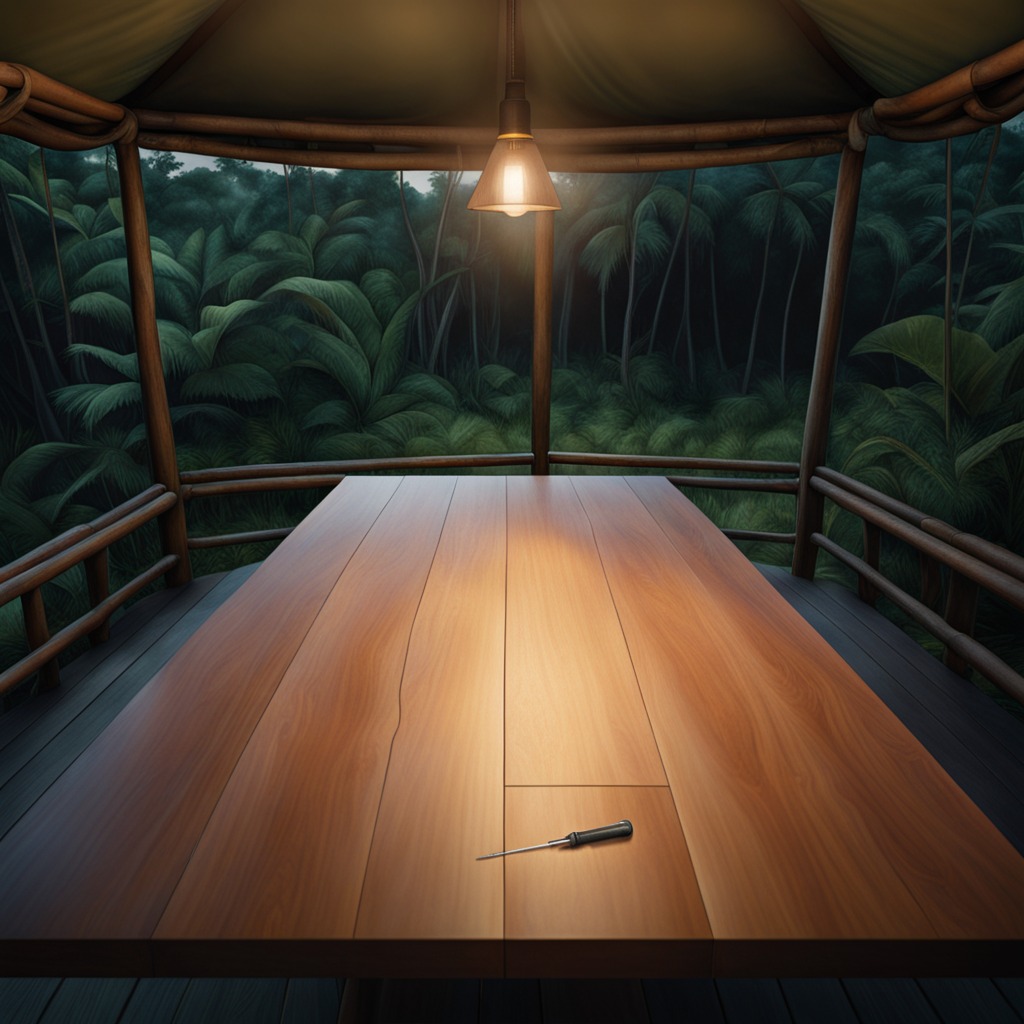
A screwdriver is lying on the wooden table inside a jungle field workshop tent at night.